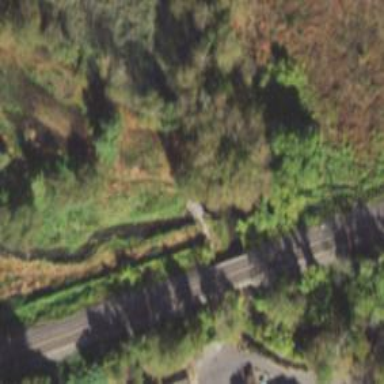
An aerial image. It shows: Footway bridge.